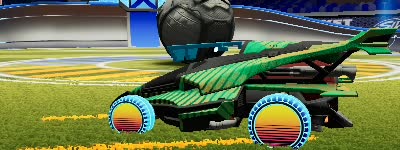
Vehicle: aftershock